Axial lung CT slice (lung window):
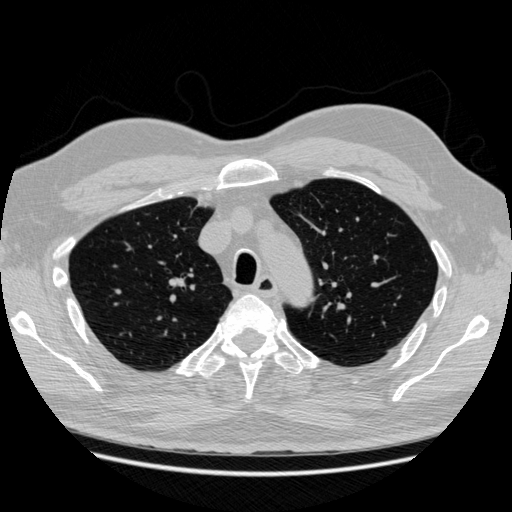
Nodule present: no